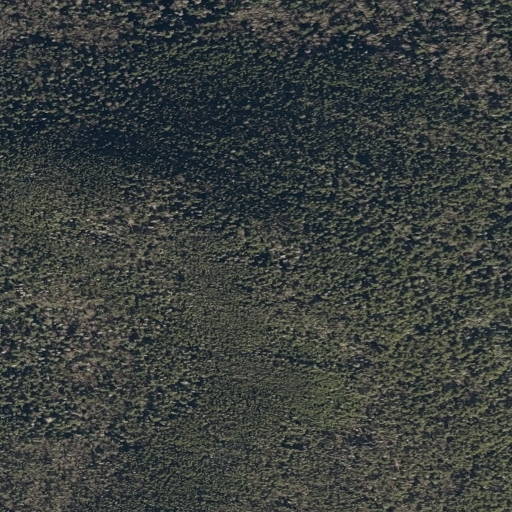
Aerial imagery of mountain in Maine named Slide Mountain containing only evergreen forest